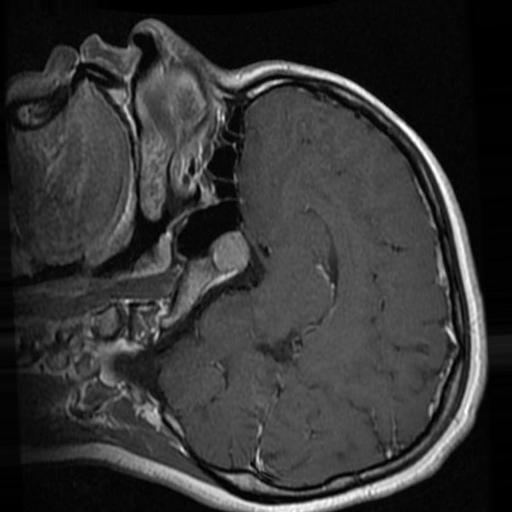
Label: brain_tumor